Field crop: tomato
Growth stage: 2
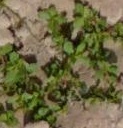
Species: portulaca